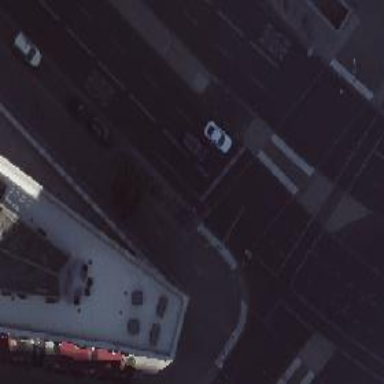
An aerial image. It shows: Road with traffic signals.